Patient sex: F
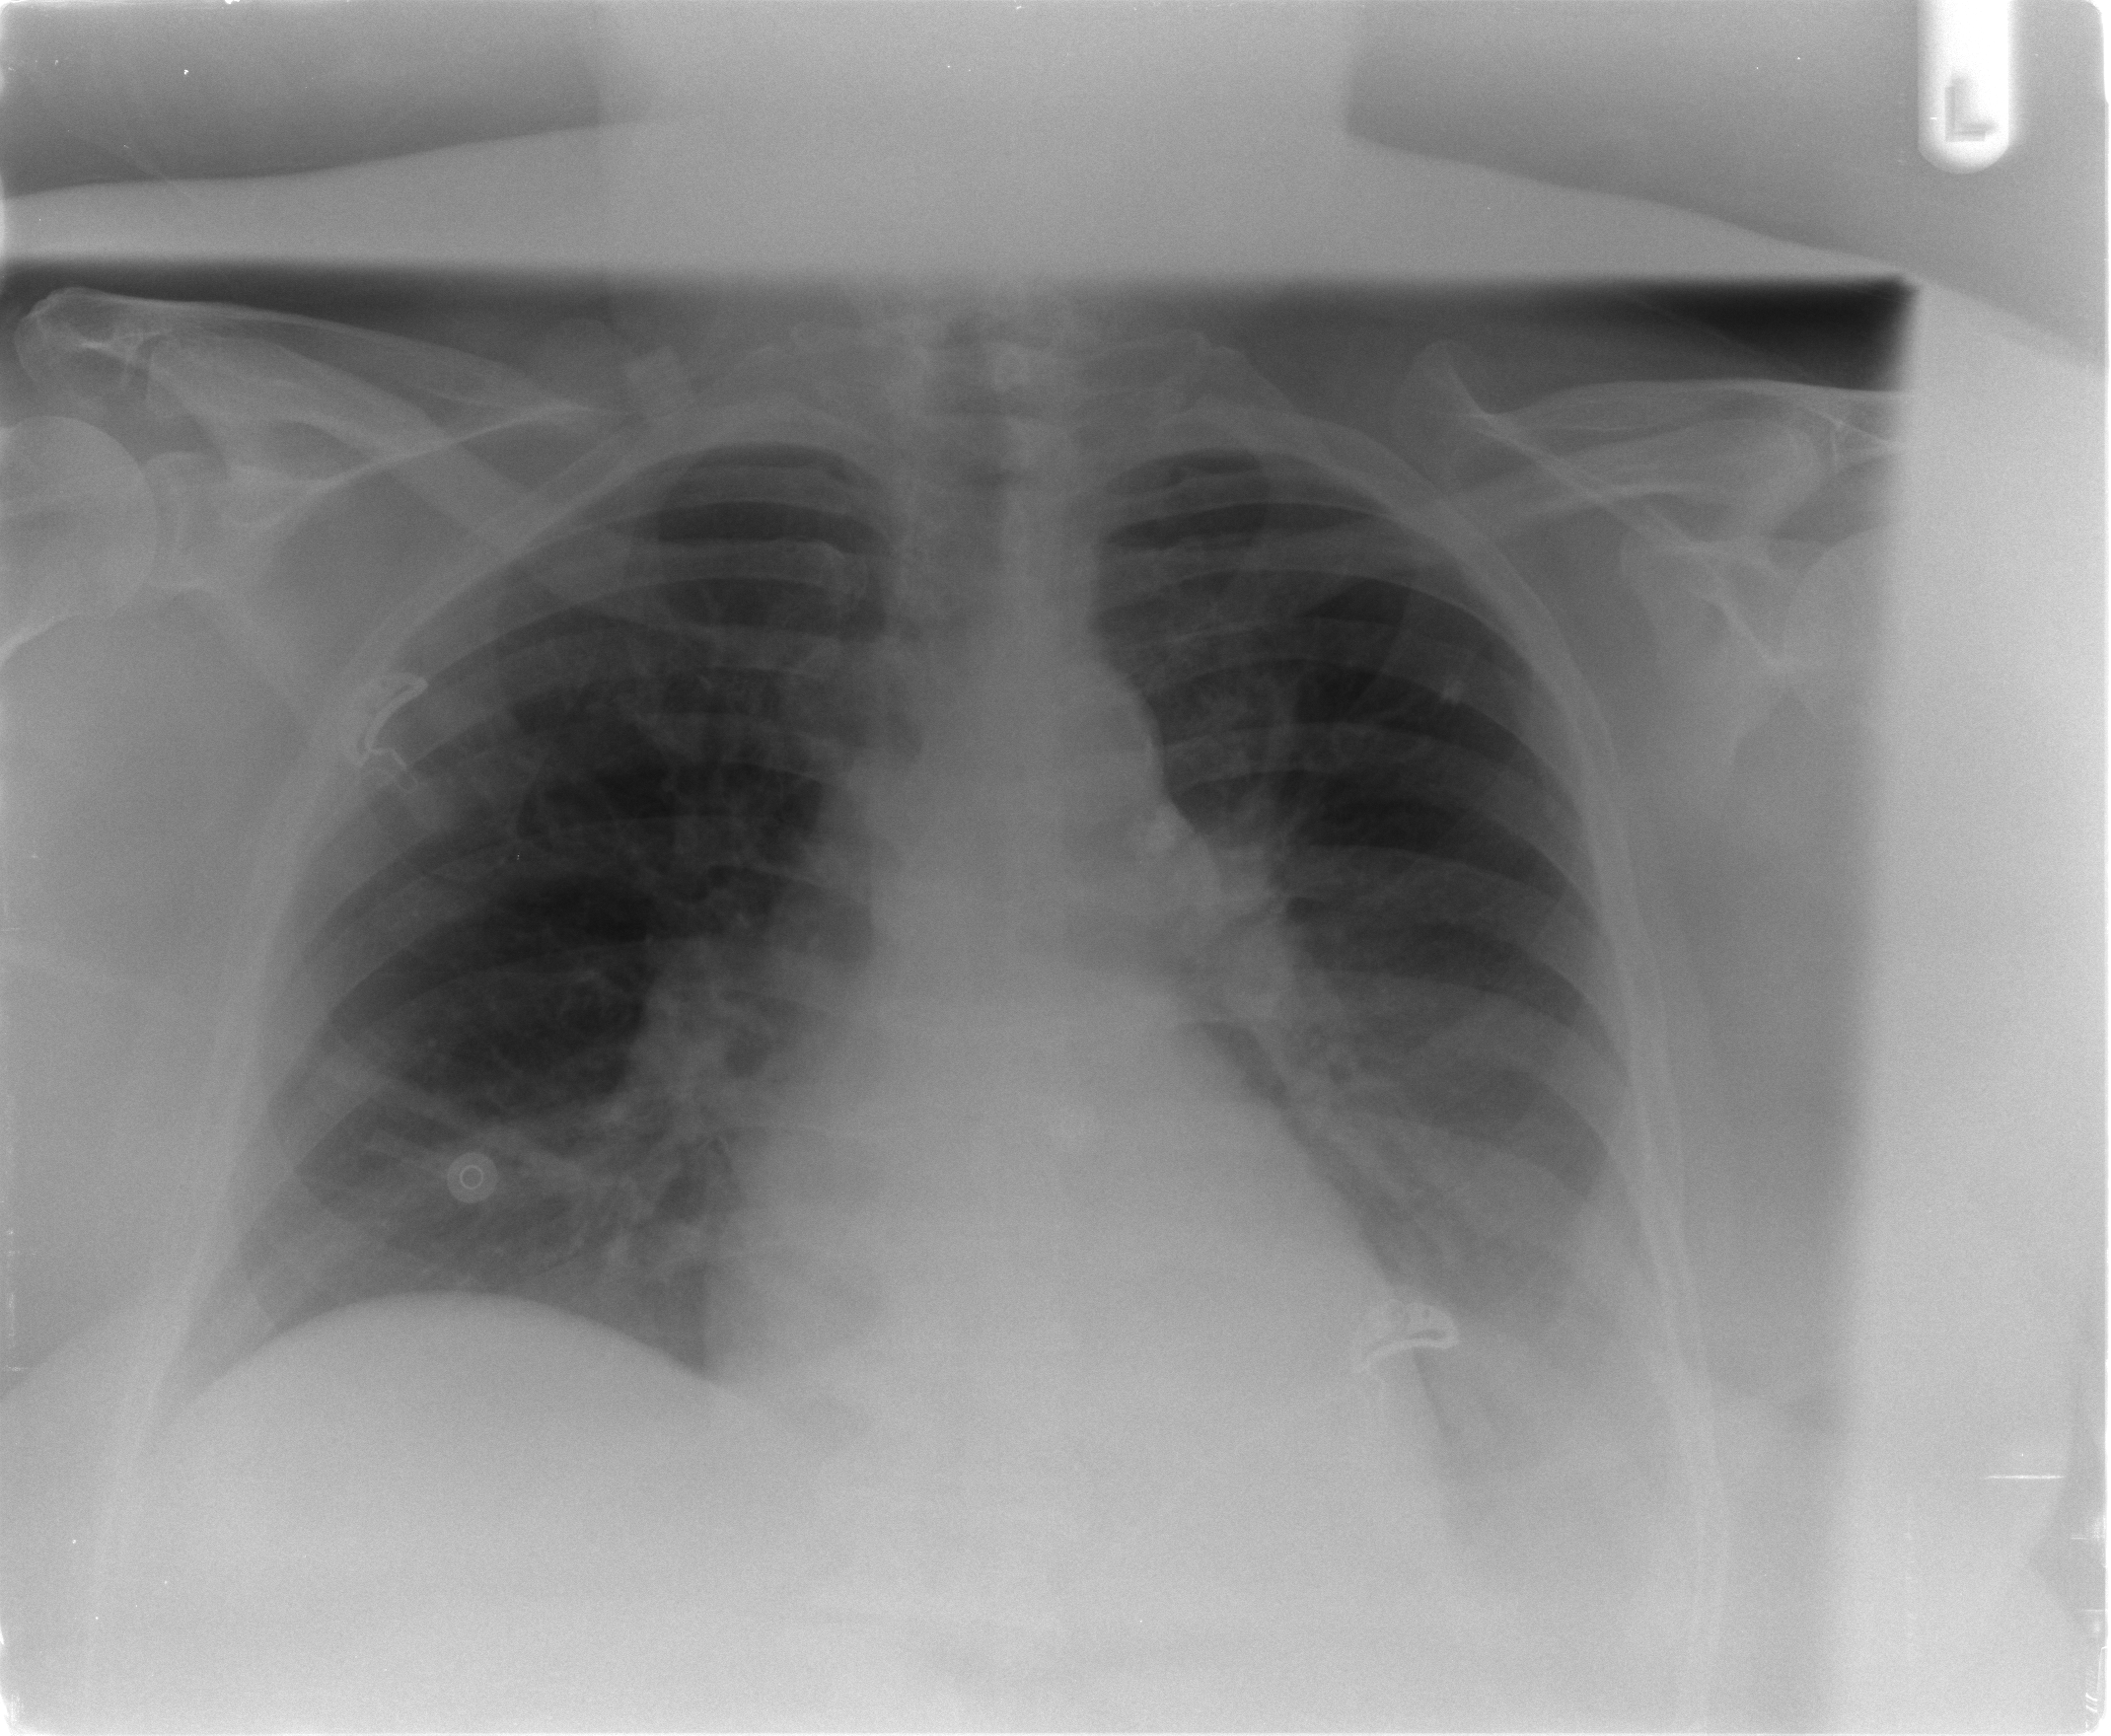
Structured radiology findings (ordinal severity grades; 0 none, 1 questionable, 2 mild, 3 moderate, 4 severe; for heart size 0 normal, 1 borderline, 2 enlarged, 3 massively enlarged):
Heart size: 0
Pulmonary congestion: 2
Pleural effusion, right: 0
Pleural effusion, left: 2
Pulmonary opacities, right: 0
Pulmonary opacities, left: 0
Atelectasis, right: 0
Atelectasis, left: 2